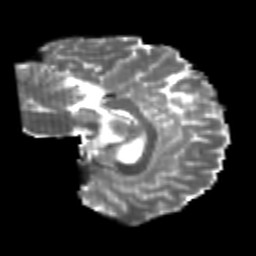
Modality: T2w
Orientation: sagittal
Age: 25
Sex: female
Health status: healthy
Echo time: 0.074 s